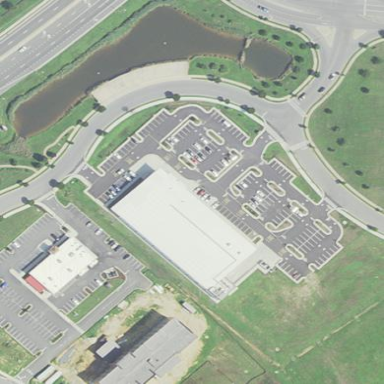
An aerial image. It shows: Retail building with flat roof.